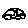
Label: car